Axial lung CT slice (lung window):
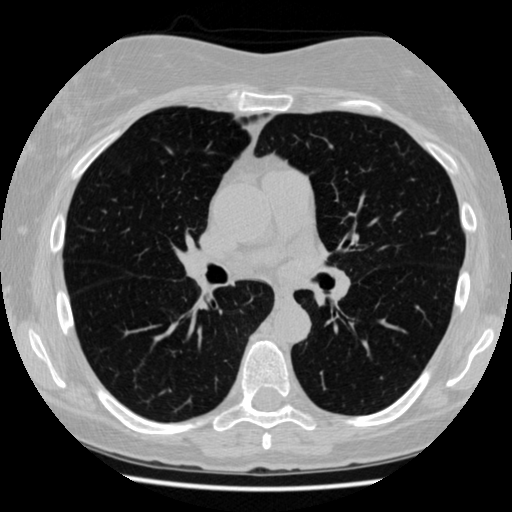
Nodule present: no